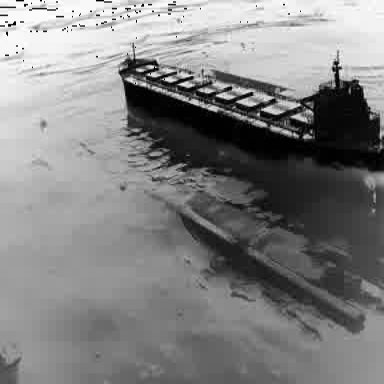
There is a liner in the infrared image.